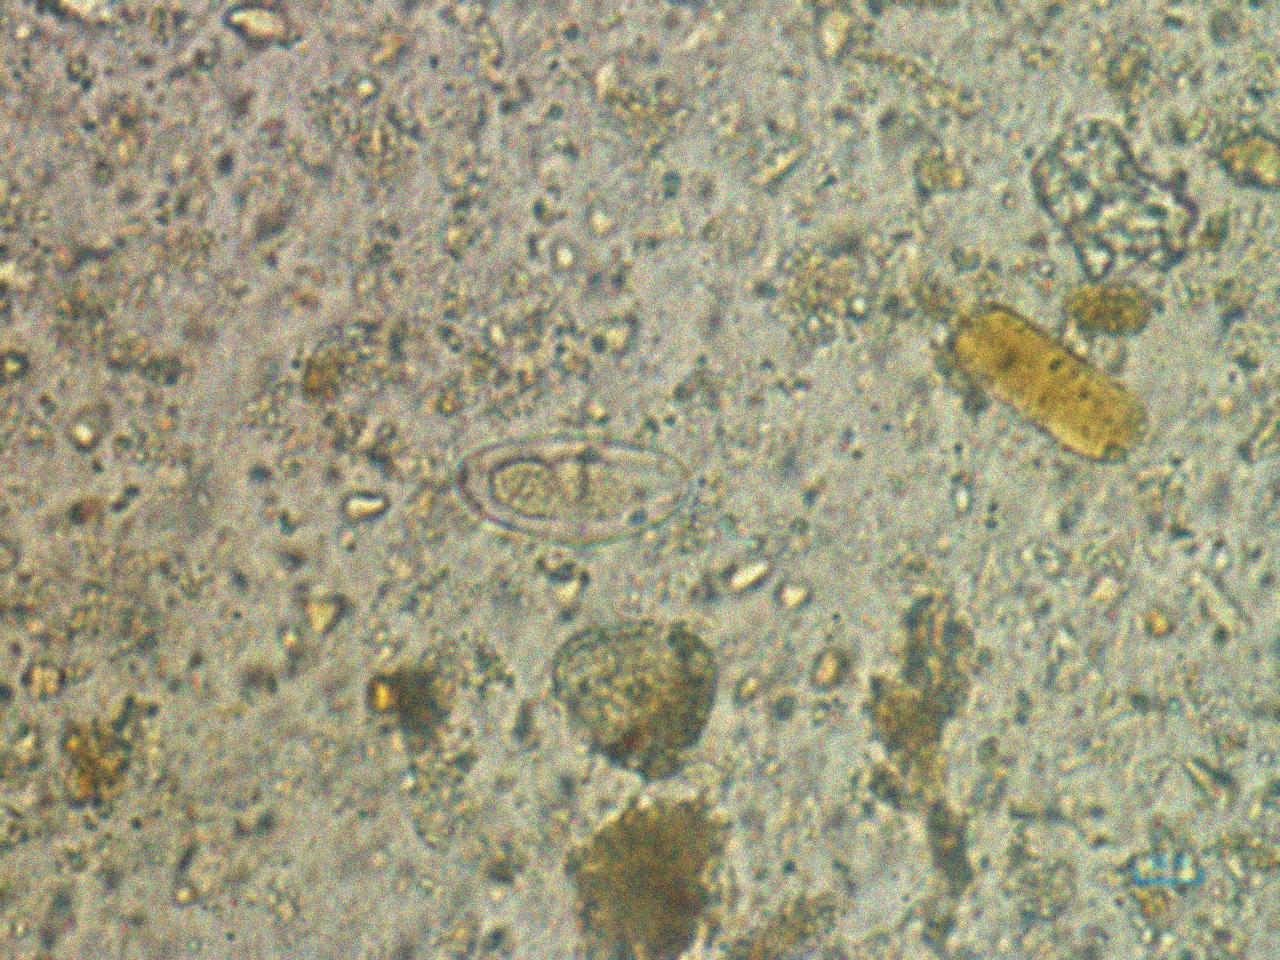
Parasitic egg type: Enterobius vermicularis